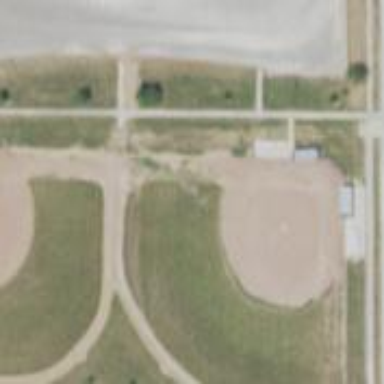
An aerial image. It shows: Baseball pitch for leisure land activities.